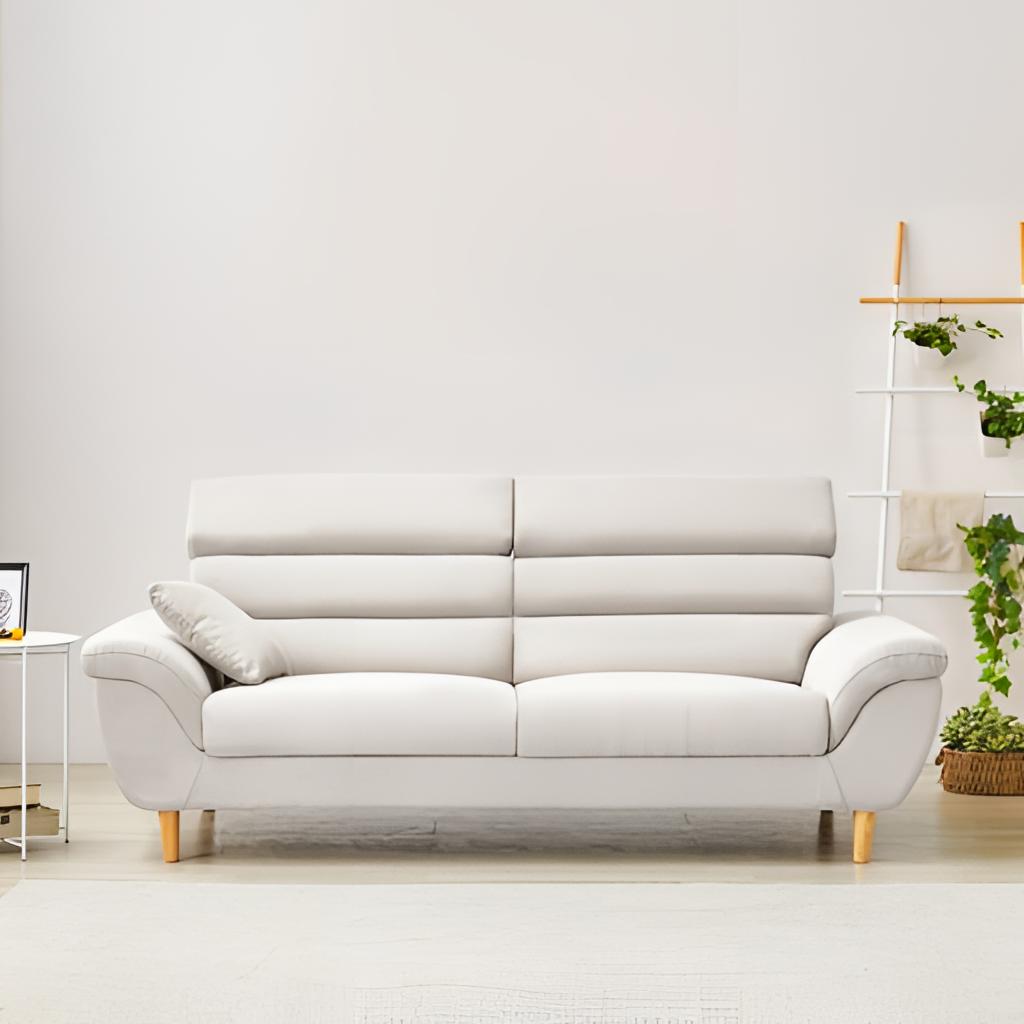
leather sofa, living room, modern, beige paint wallpaper, with solid pattern, wood flooring, with plank pattern